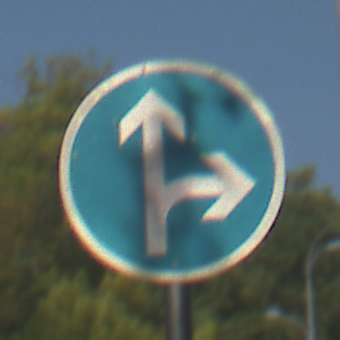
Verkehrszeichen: VorgeschriebeneFahrtrichtungGeradeausOderRechts
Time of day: MorningAfternoon
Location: Outdoor (Suburban)
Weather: Clear
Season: NotSpecified
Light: Natural